Question: I have a form in which the radio buttons and checkboxes look like this:

I would like to know if I can get rid of the distance between the buttons and their labels in some way. I also like to to move the buttons to the leftmost side of the form. Almost under the question number.
This is currently the CSS to my radio buttons:
'''
.radio{
direction: ltr;
padding: 0 5px 0 0px;
display: block;
clear: left;
float: left;
}
'''
Also my whole form works under a called stylized with a css as the following if it helps:
'''
/* ----------- stylized ----------- */
#stylized{
border:solid 2px #b7ddf2;
background:#ebf4fb;
}
#stylized h1 {
font-size:14px;
font-weight:bold;
margin-bottom:8px;
}
#stylized p{
font-size:11px;
color:#666666;
margin-bottom:20px;
border-bottom:solid 1px #b7ddf2;
padding-bottom:10px;
}
#stylized label{
display:block;
text-align:right;
width:140px;
float:left;
}
#stylized link {
font-family: verdana,arial,sans-serif;
font-size:11px;
color:#333333;
text-decoration:none;
color: #FFA500;
}
#stylized .small{
color:#666666;
display:block;
font-size:11px;
font-weight:normal;
text-align:right;
width:140px;
}
#stylized input{
float:left;
font-size:12px;
padding:4px 2px;
border:solid 1px #aacfe4;
width:200px;
margin:2px 0 20px 10px;
background-color: #EEE8AA
}
#stylized input:active { background: #FF7F00 !important; color: black; }
#stylized input:focus { background: yellow; color: black; }
#stylized select{
float:left;
font-size:12px;
padding:4px 2px;
border:solid 1px #aacfe4;
width:205px;
margin:2px 0 20px 10px;
background-color:#C1FFC1;
direction: ltr
}
#date select{
float:left;
font-size:10px;
padding:4px 2px;
border:solid 1px #aacfe4;
width:60px;
margin:2px 0 20px 10px;
background-color:#FFDAB9
}
#stylized textArea{
float:left;
font-size:10px;
font-family: verdana,arial,sans-serif;
padding:4px 2px;
border:solid 1px #aacfe4;
width:330px;
height:100px;
margin:2px 0 20px 10px;
background-color: #EEDD82
}
#stylized textarea:active { background: #FF7F00 !important; color: black; }
#stylized textArea:focus { background: yellow; color: black; }
'''
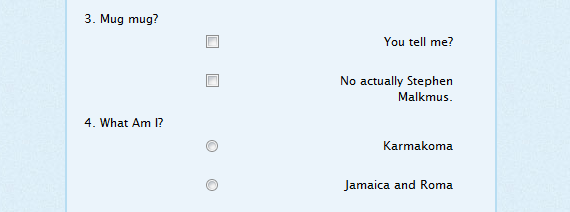
Answer: The best way to work with css styling issues, is to open the page in Google Chrome, then right click on the section in question, and click "Inspect Element". Then you will see the css that is responsible for what you selected on the right side style display. You can change these items from there without reloading the page.
So what I recommend for you is to do that, then on the 'display: block;' that is in the right side display, change it to 'display: none;'. You can make minor changes like this throughout until you get the look you want then update your actual css.